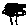
Label: tree